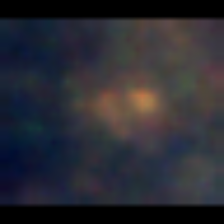
Taxon: Unknown_full_image
Group: Unknown